Interaction volume radius: 10 \u00c5
Interaction volume height: 25 \u00c5
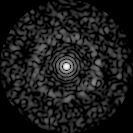
Disorder parameter: 0.8142